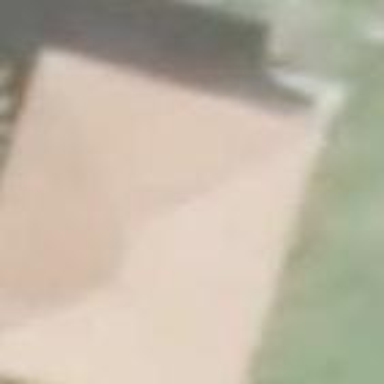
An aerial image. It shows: Simple house.